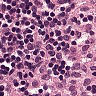
Metastatic tissue present: no